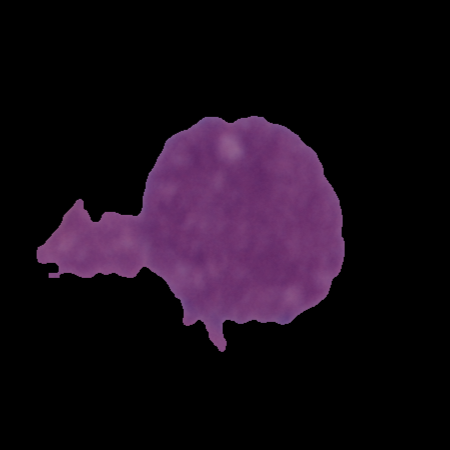
Label: cancer